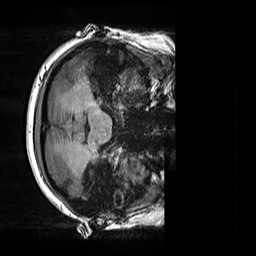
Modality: T1w
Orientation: axial
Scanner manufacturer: siemens
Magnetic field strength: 3 T
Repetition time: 2.5 s
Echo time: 0.00299 s